Question: I am new to QT and need to build an app with an app-indicator. As QT seems easier than GTK+, I am making it in QT.
I would mention that I have sni-qt installed and app indicators of vlc and skype appear normal on the panel. I am using QT5 on Ubuntu 13.04 64-bit.
I followed this tutorial step by step: <URL>
But when I run it, here's how it appears (The cross is the icon I am using):

How do I fix this?
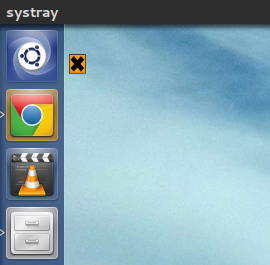
Answer: I'm afraid that Qt5 is not supported by sni-qt at the moment, so you either have to wait for a new release that will support it, or code it using gtk+ and libappindicator using <URL>, that you can do by retrieving XDG_CURRENT_DESKTOP environment variable and if it returns Unity you create appindicator, otherwise create QSystemTrayIcon.
First you need to include required headers:
'''
#undefine signals
extern "C" {
#include <libappindicator/app-indicator.h>
#include <gtk/gtk.h>
}
#define signals public
'''
Since app-indicator directly uses "signals" name we need to undefine the default Qt "keyword" signals which normally translates to public. Then, since we're coding C++ and libappindicator is coded in C we need to use extern "C" not to use C++ name mangling.
Next create the AppIndicator/QSystemTrayIcon based on what desktop are we on:
'''
QString desktop;
bool is_unity;
desktop = getenv("XDG_CURRENT_DESKTOP");
is_unity = (desktop.toLower() == "unity");
if (is_unity) {
AppIndicator *indicator;
GtkWidget *menu, *item;
menu = gtk_menu_new();
item = gtk_menu_item_new_with_label("Quit");
gtk_menu_shell_append(GTK_MENU_SHELL(menu), item);
g_signal_connect(item, "activate",
G_CALLBACK(quitIndicator), qApp); // We cannot connect
// gtk signal and qt slot so we need to create proxy
// function later on, we pass qApp pointer as an argument.
// This is useful when we need to call signals on "this"
//object so external function can access current object
gtk_widget_show(item);
indicator = app_indicator_new(
"unique-application-name",
"indicator-messages",
APP_INDICATOR_CATEGORY_APPLICATION_STATUS
);
app_indicator_set_status(indicator, APP_INDICATOR_STATUS_ACTIVE);
app_indicator_set_menu(indicator, GTK_MENU(menu));
} else {
QSystemTrayIcon *icon;
QMenu *m = new QMenu();
m->addAction(tr("Quit"), qApp, SLOT(quit()));
}
'''
Finally we create the proxy function to call Qt signal from it, to declare the function we need to use extern "C" so there will not be any undefined behaviour.
'''
extern "C" {
void quitIndicator(GtkMenu *, gpointer);
}
'''
Now the proxy function:
'''
void quitIndicator(GtkMenu *menu, gpointer data) {
Q_UNUSED(menu);
QApplication *self = static_cast<QApplication *>(data);
self->quit();
}
'''